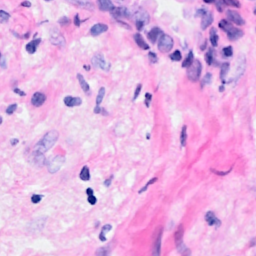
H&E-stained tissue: Breast